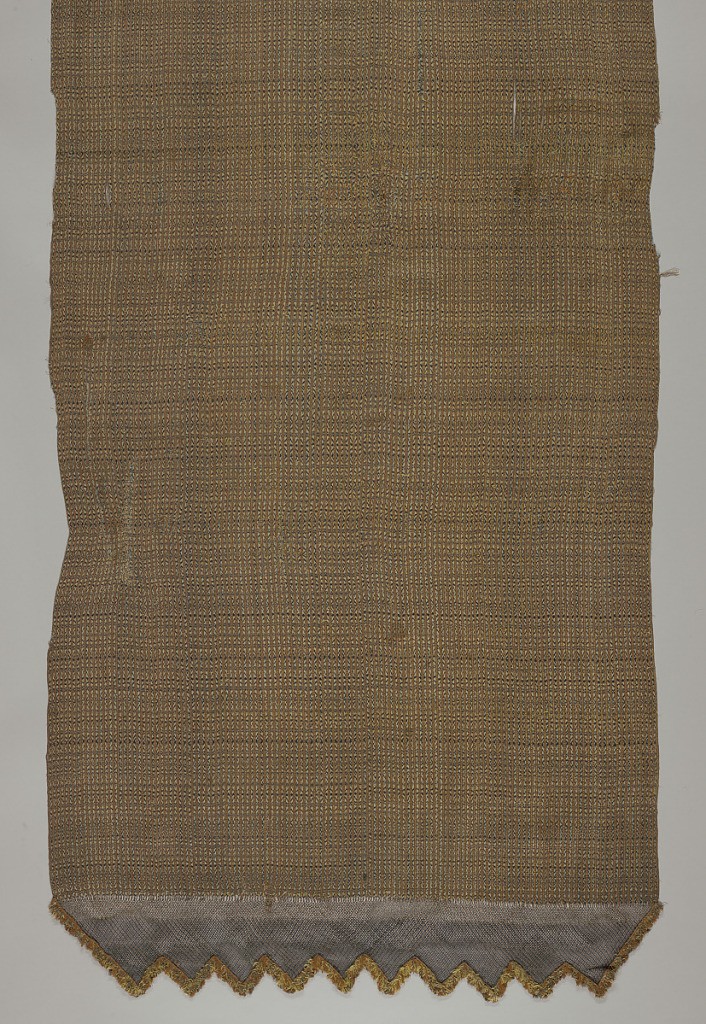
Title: Rebozo (shawl)
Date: late 18th–early 19th century
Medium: cotton, silk, metal-wrapped silk core threads Warps: cotton, foil-wrapped silk, Weft: cotton Technique: warp resist dyed before weaving (jaspe)
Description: Japse rebozo in shades of tan and navy blue. Braided ends have warp fringe.